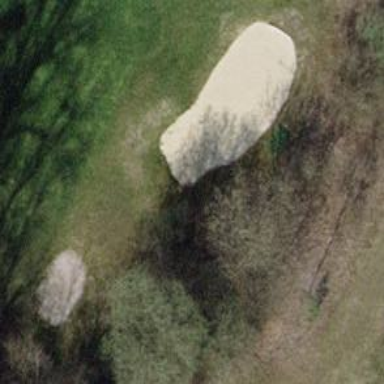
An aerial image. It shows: Sand bunker on golf course.